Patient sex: F
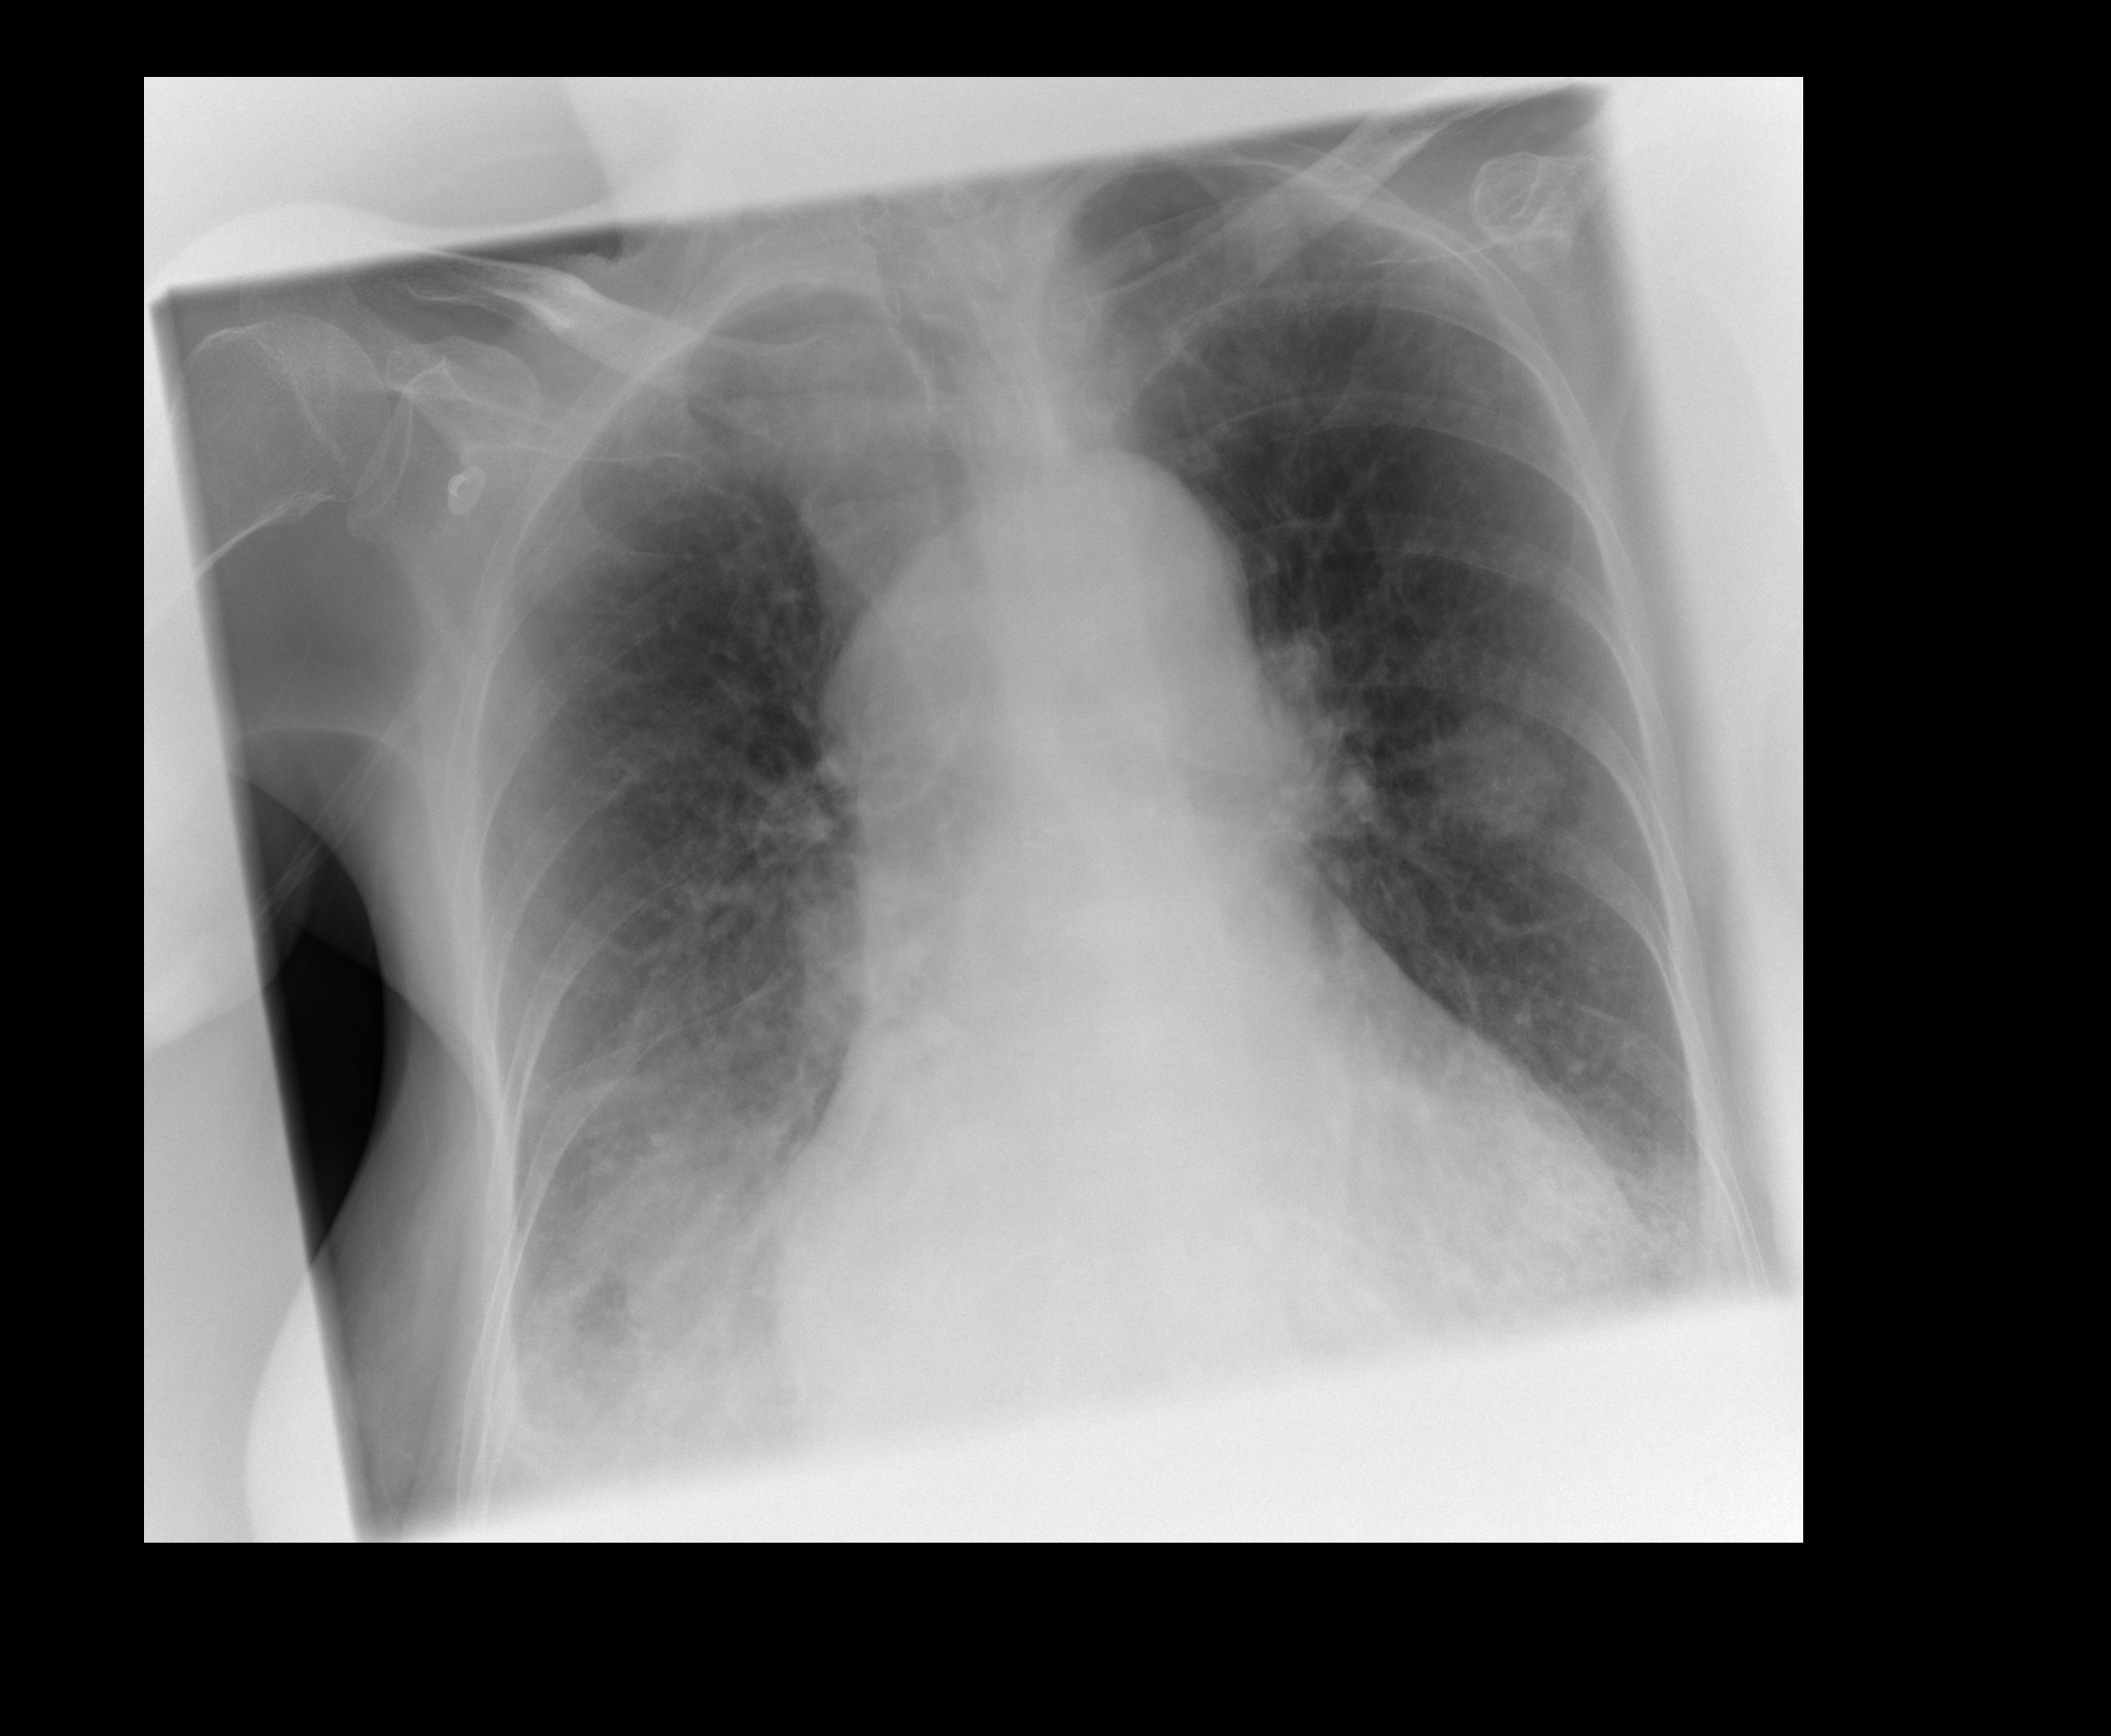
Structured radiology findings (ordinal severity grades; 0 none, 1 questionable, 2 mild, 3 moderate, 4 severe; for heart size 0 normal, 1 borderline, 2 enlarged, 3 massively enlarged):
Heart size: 2
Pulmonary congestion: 2
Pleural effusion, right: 2
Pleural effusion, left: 1
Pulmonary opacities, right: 2
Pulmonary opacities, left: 2
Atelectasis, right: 2
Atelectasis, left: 2